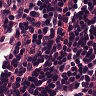
Metastatic tissue present: yes